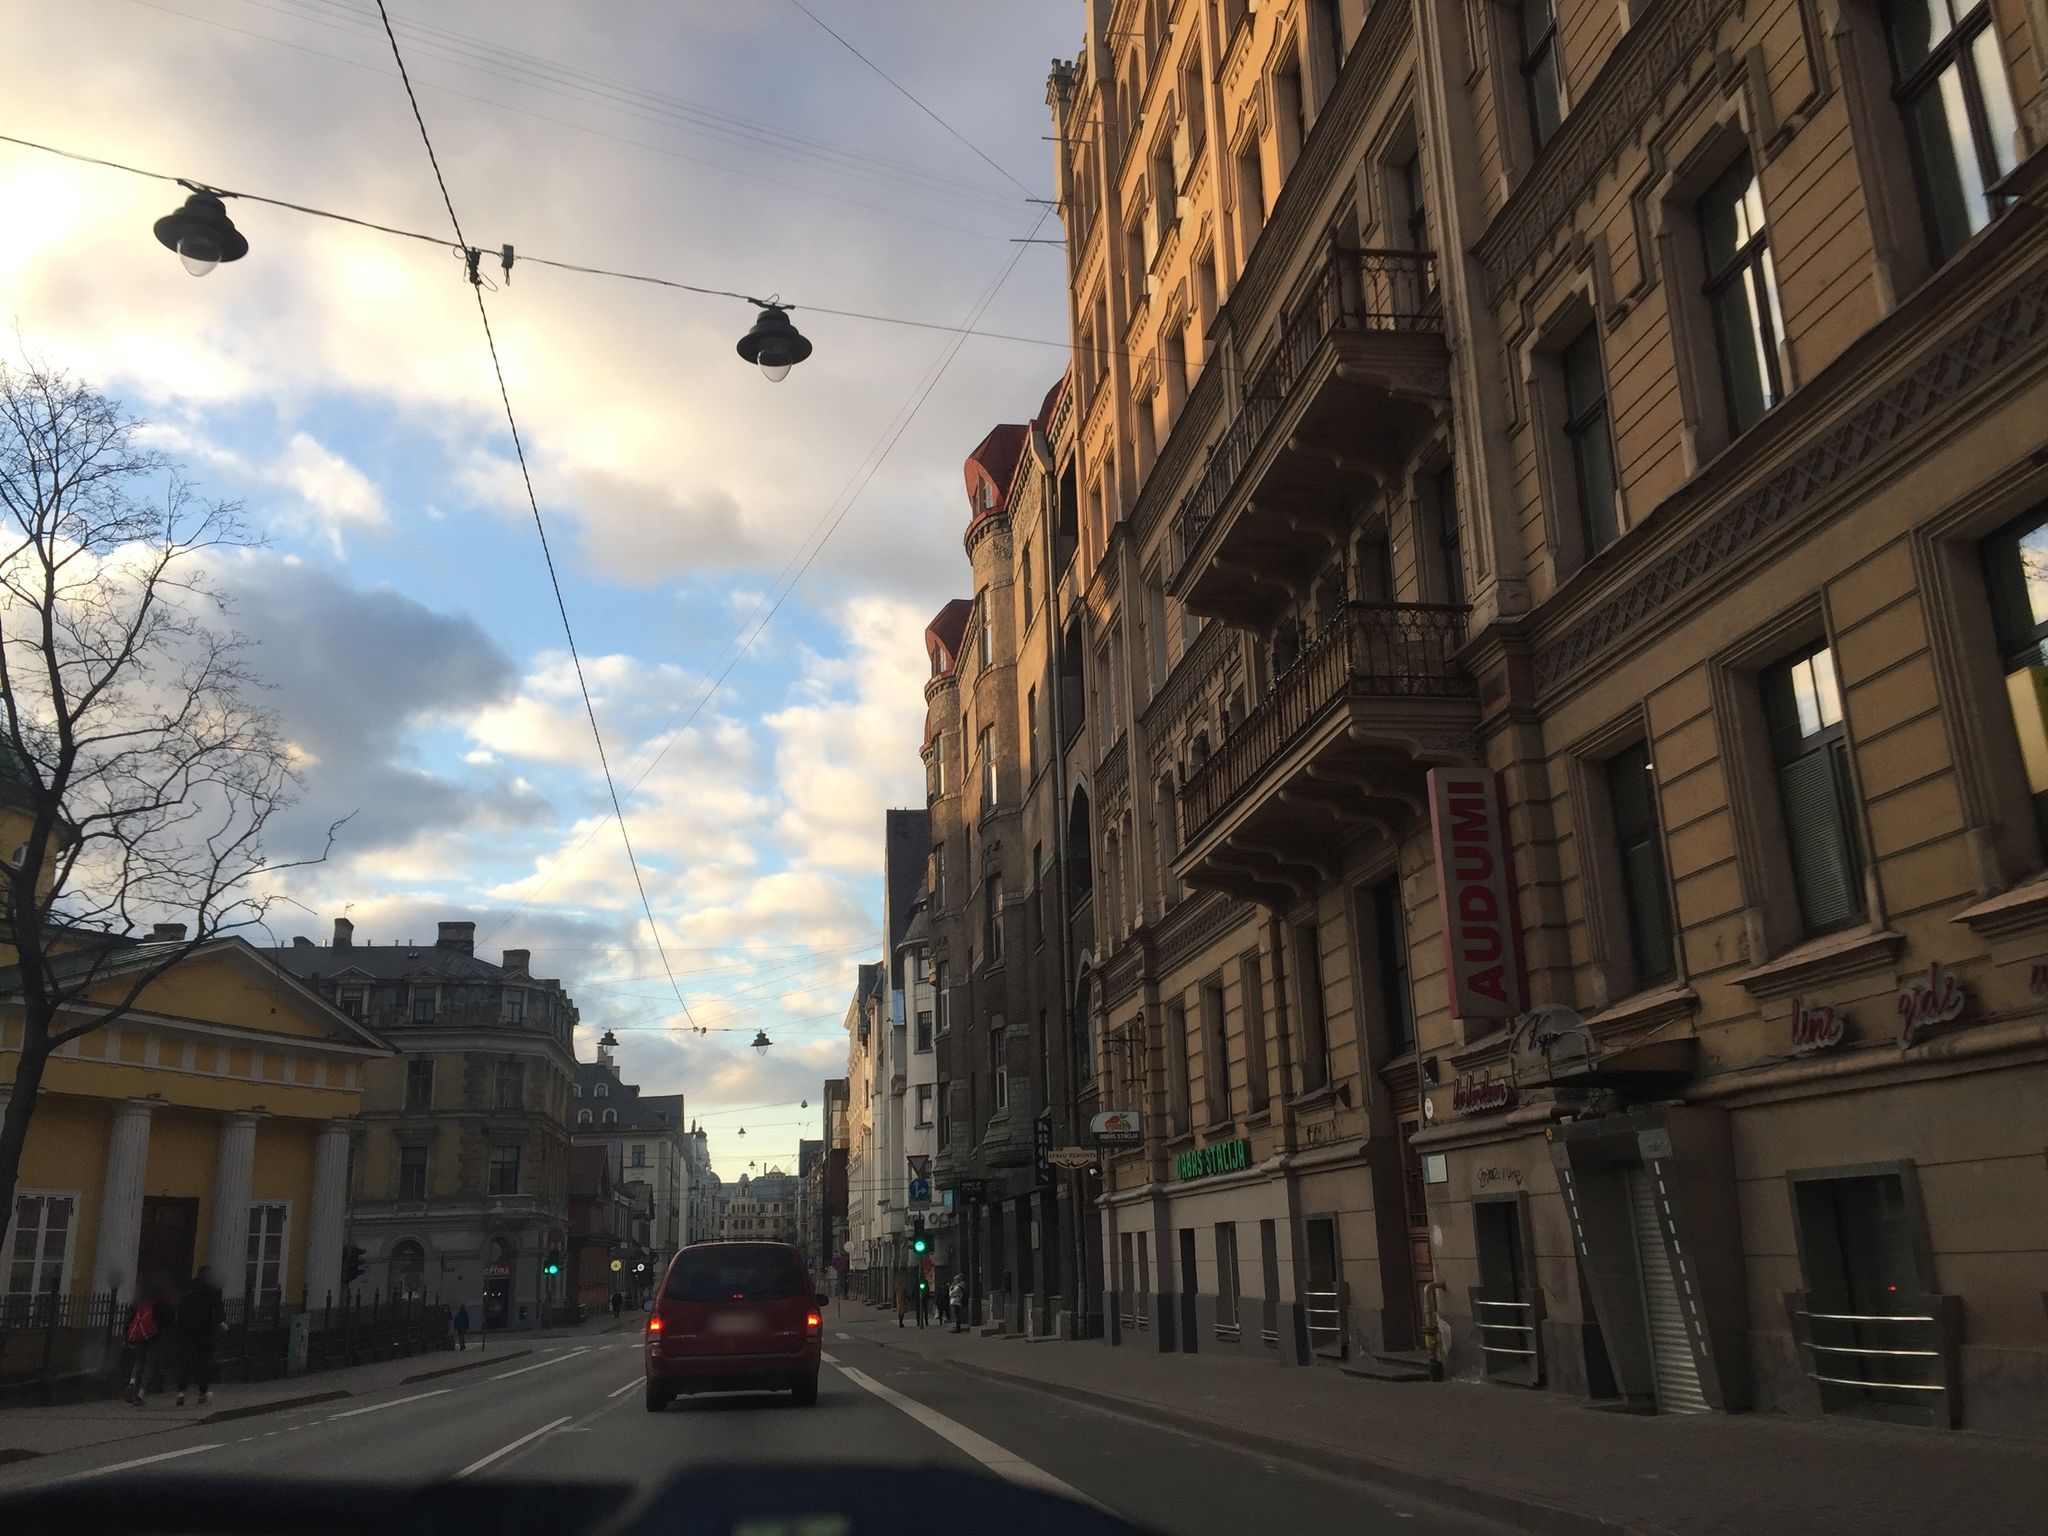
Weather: cloudy
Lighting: dusk/dawn
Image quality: good
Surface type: driving surface
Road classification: cycleway
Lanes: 2
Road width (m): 1.0
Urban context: urban centre
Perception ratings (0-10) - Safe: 3.17, Lively: 7.96, Beautiful: 4.51, Boring: 3.58, Depressing: 6.71, Wealthy: 8.93